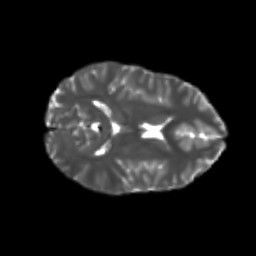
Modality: T2w
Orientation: axial
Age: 22
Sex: male
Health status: healthy
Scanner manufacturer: philips
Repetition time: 7.519 s
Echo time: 0.08821 s